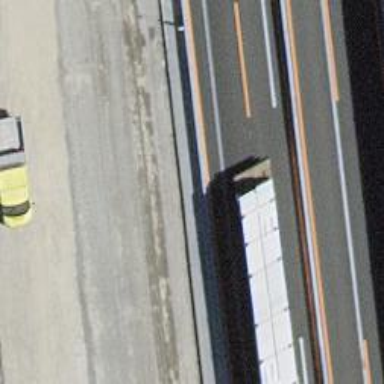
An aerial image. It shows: Asphalt motorway.